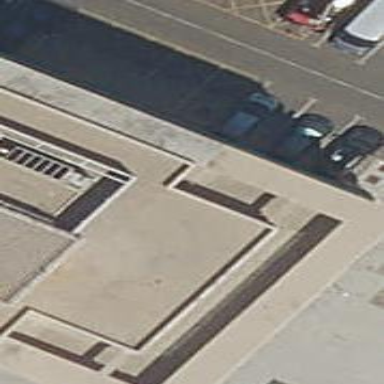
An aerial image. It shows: Part of building is shown in the image.